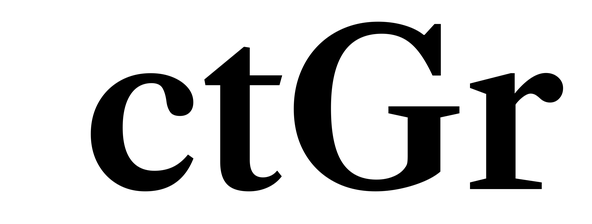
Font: LibreCaslonText_SemiBold